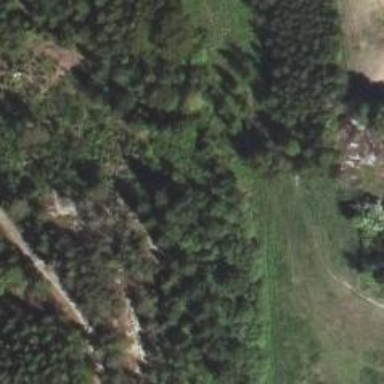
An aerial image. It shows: Path with excellent visibility for trail.